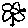
Label: flower